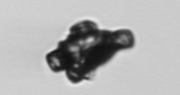
Label: Delphineis